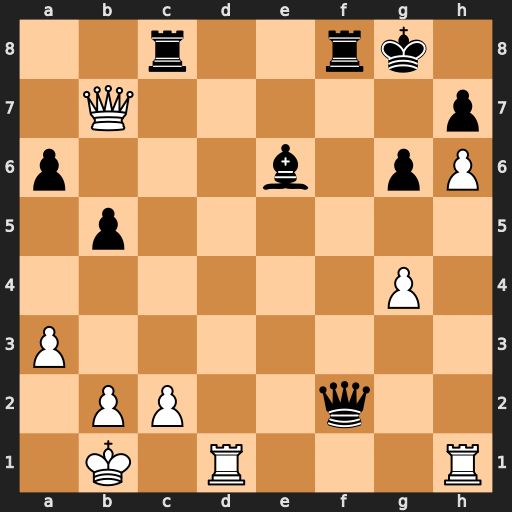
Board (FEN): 2r2rk1/1Q5p/p3b1pP/1p6/6P1/P7/1PP2q2/1K1R3R
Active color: w
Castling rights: -
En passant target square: -
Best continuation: Qg7#